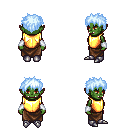
a pixel art fantasy rpg character, female body template, orc, green skin, gold chest armor, robe skirt, white cyan bedhead hairstyle, white cloth bracers, metal boots, four views (front, back, left, right), 2x2 character sprite sheet, small pixel art, hard edges, no anti-aliasing